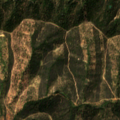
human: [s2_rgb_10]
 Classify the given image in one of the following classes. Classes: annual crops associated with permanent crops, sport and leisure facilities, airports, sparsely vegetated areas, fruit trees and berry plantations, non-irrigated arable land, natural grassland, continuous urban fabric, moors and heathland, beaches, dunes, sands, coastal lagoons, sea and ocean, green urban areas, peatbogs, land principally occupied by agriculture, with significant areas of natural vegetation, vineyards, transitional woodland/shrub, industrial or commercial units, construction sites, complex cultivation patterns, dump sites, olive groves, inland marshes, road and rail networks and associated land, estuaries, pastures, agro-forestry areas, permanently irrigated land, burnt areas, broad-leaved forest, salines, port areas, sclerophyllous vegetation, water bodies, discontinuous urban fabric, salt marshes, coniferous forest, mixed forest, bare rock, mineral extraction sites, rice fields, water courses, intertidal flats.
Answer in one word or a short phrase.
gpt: broad-leaved forest